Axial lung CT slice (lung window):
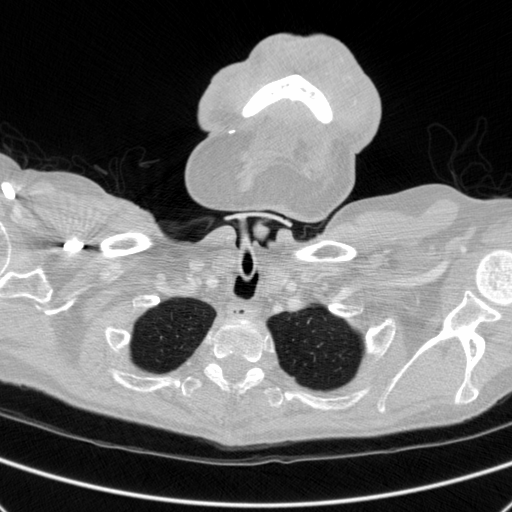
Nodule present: no